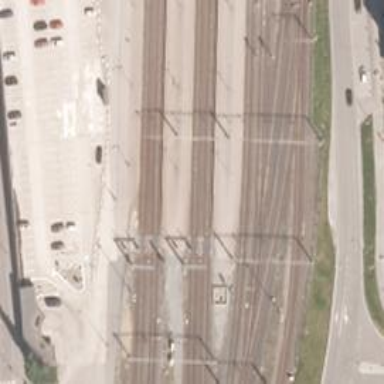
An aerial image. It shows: Railway crossing with saltire marking.